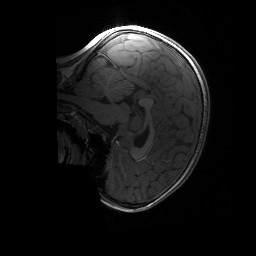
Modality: T1w
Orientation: sagittal
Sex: female
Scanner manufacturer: siemens
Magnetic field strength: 3 T
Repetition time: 1.9 s
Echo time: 0.00243 s